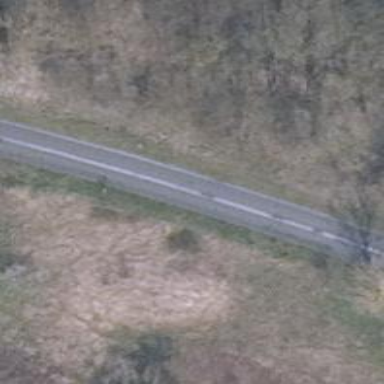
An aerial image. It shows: Secondary road with asphalt surface.